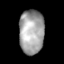
Tissue: skin
Cell type: T cells
Senescence score: 0.2783
Nuclear area (px): 1074
Mean DAPI intensity: 164.085